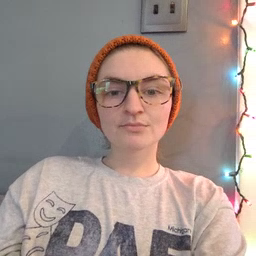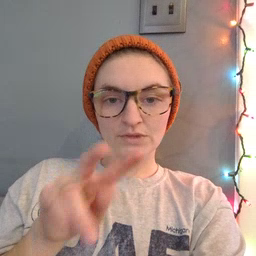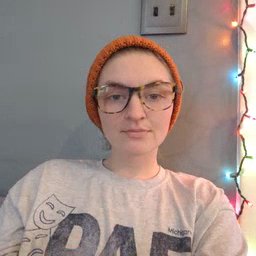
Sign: TV